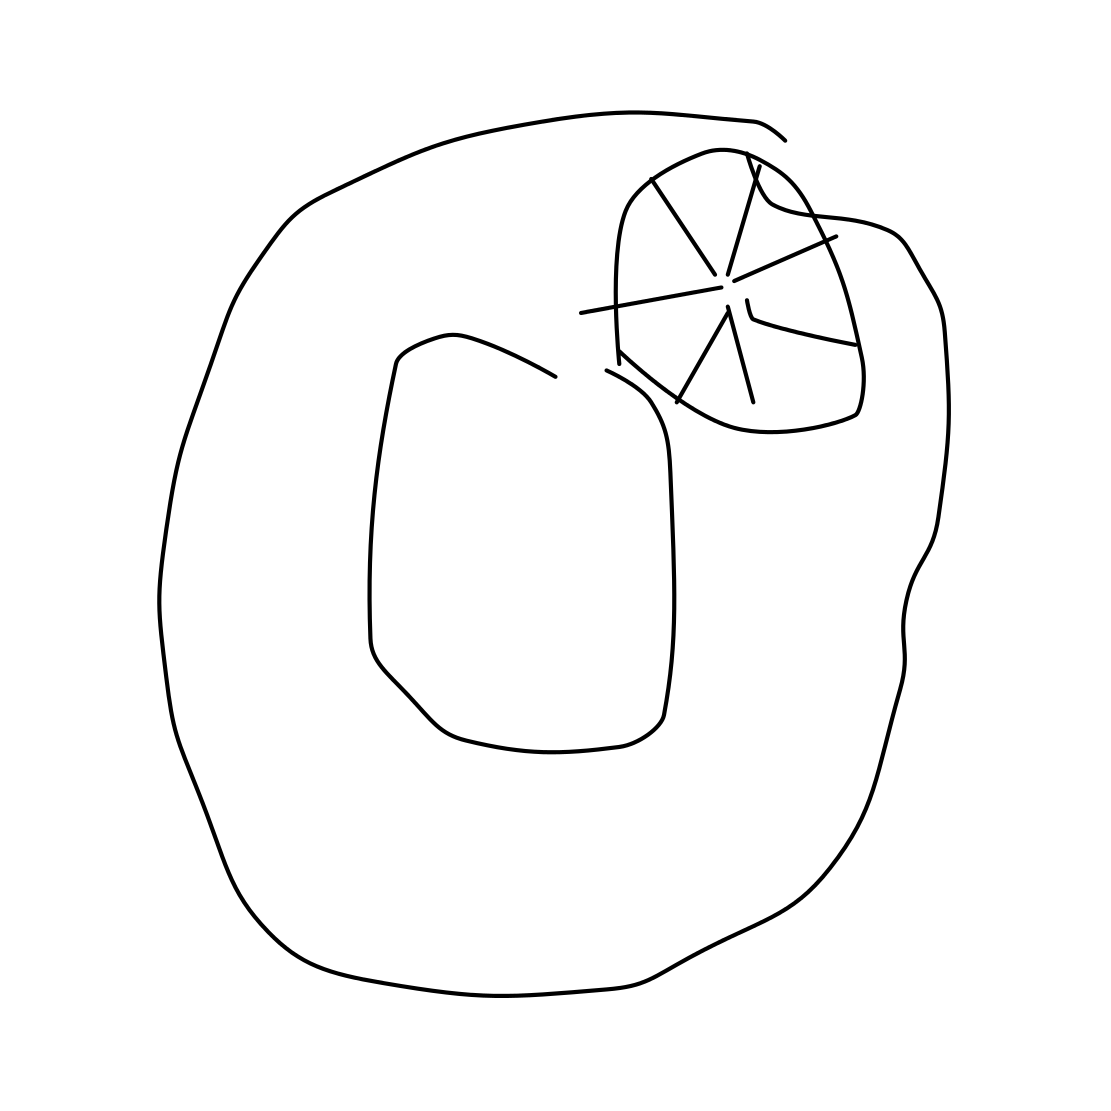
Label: wrist-watch